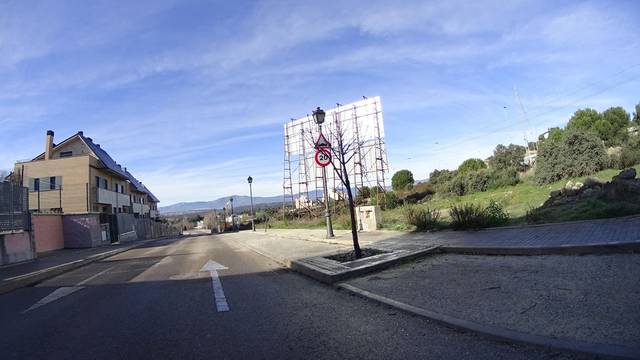
Region: Spain
Coordinates: 40.578, -3.944